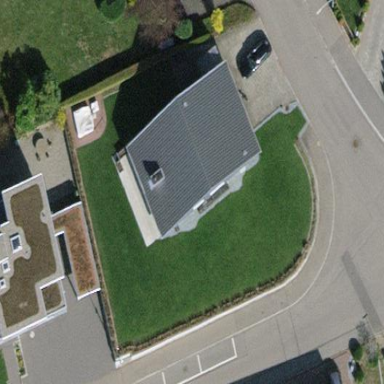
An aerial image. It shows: Detached building.